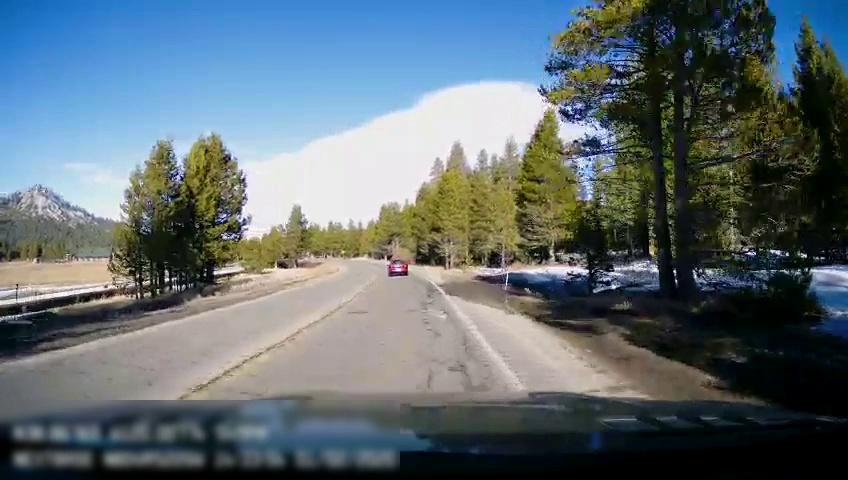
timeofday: Day
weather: Sunny
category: Drivable Space
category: Vehicles | Car
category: Lanes | Current Lane
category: Lanes | Current Lane
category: Lanes | Opposite Lane